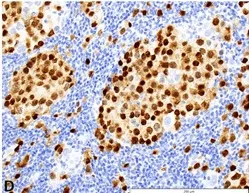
(D) Clusters and isolated seminoma cells show nuclear posibility with the germ cell marker OCT3/4. OCT3/4 stain, 40x magnification.
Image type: pathology (immunostaining)